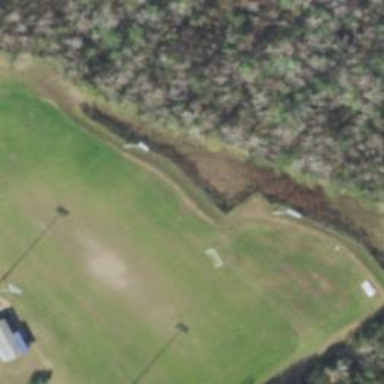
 featuring soccer and football sports amenities."